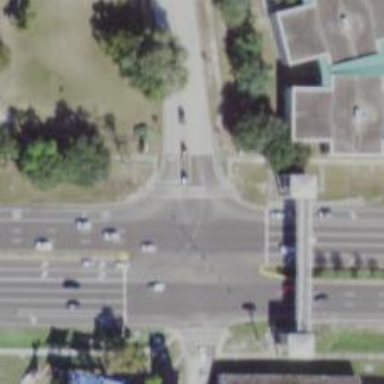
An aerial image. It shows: Zebra crossing on the road.